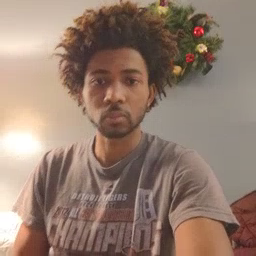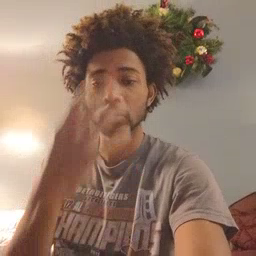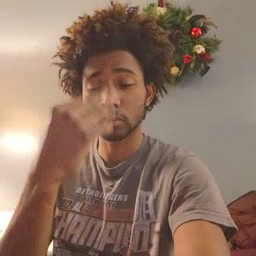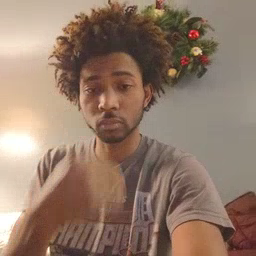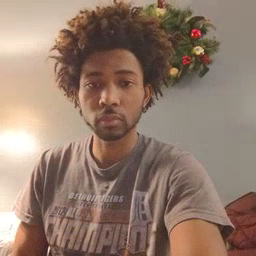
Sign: sleepy